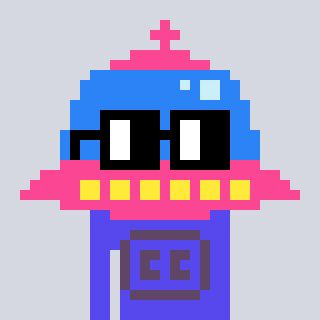
a pixel art character with square black glasses, a ufo-shaped head and a computerblue-colored body on a cool background